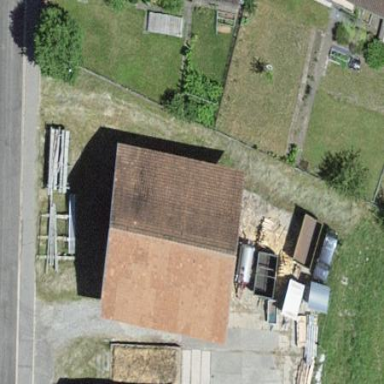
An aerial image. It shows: Shed building.